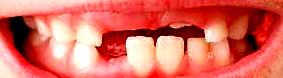
Condition: hypodontia